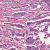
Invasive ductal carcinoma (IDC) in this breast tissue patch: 1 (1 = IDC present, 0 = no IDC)